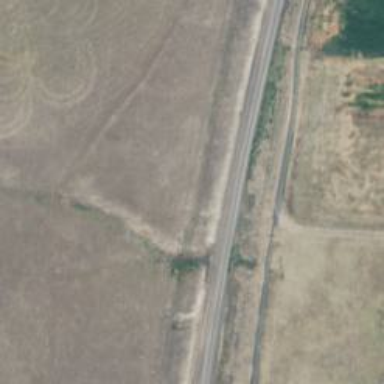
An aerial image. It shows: Railway track.